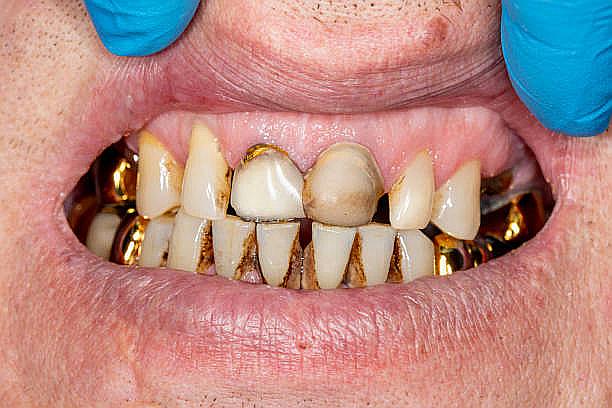
Condition: Gingivitis